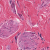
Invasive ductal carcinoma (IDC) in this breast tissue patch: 0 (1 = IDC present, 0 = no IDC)